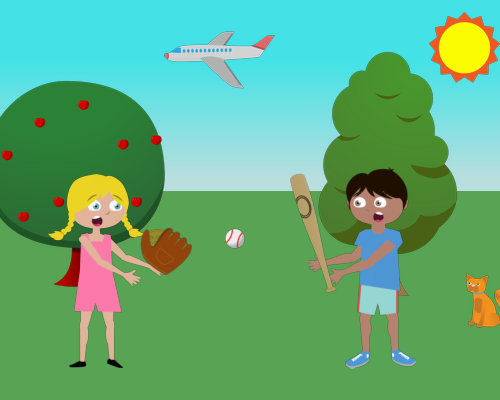
in the left a girl with a glove about to catch a baseball there is an apple tree behind her in the right there is a small fluffy tree with a boy in front of it with a bat and a small cat behind him the top right has a small sun and a plane flying to the left